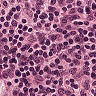
Metastatic tissue present: no